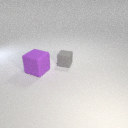
small gray rubber cube to the right of large purple rubber cube